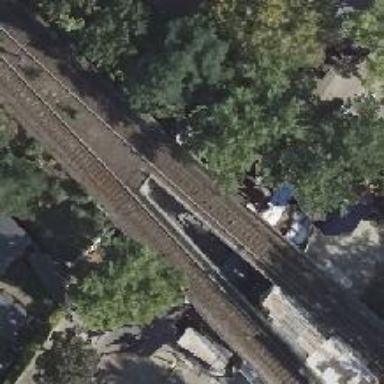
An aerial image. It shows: Bridge with bottom electrified rail for trains.